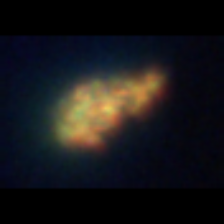
Taxon: Unknown_detritus
Group: Unknown